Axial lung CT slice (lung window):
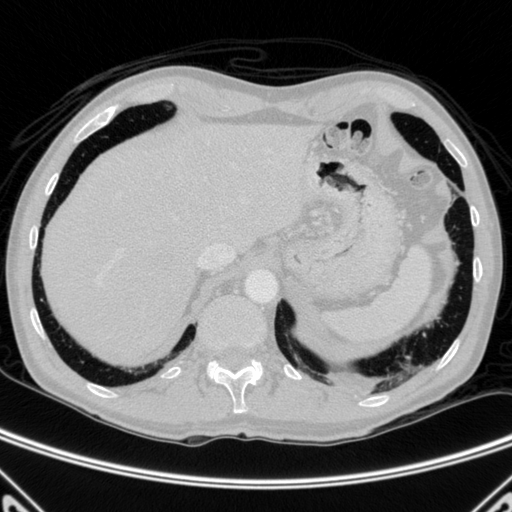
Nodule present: no